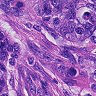
Metastatic tissue present: yes